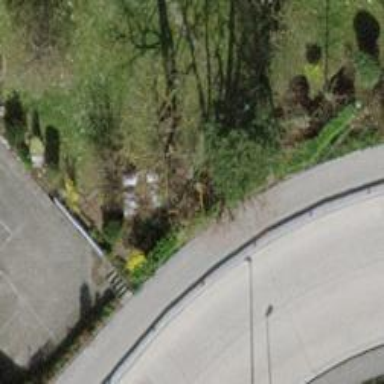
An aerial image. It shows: Asphalt sidewalk.